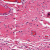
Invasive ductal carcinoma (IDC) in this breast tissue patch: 0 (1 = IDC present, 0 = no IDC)